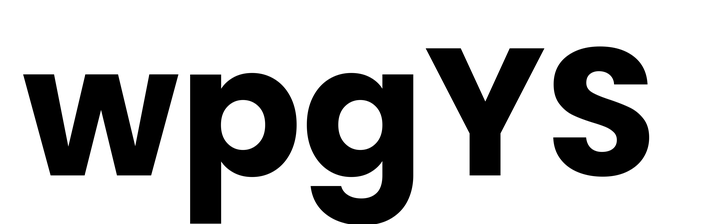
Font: Poppins-Bold